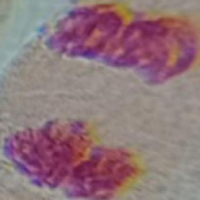
Label: telophase